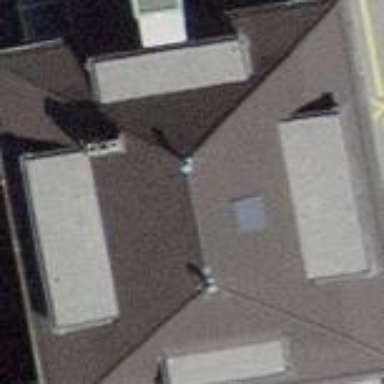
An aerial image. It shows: Building with hipped roof.